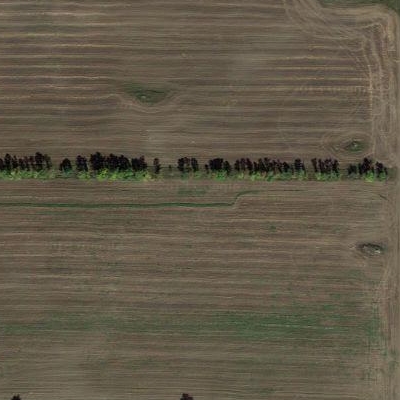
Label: bField